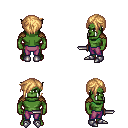
a pixel art fantasy rpg character, male body template, orc, green skin, leather shoulder armor, magenta pants, light blonde pixie cut hairstyle, metal boots, dagger, four views (front, back, left, right), 2x2 character sprite sheet, small pixel art, hard edges, no anti-aliasing